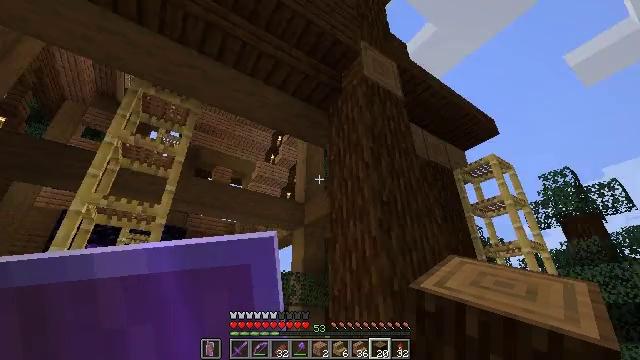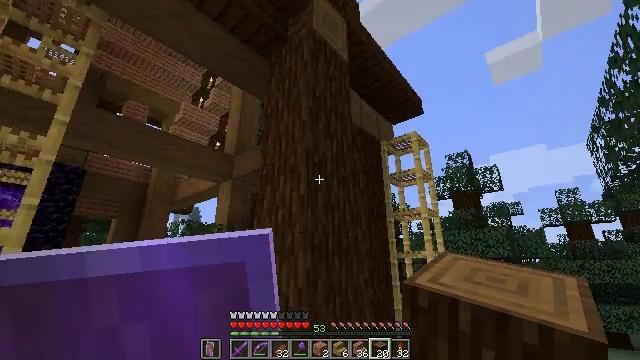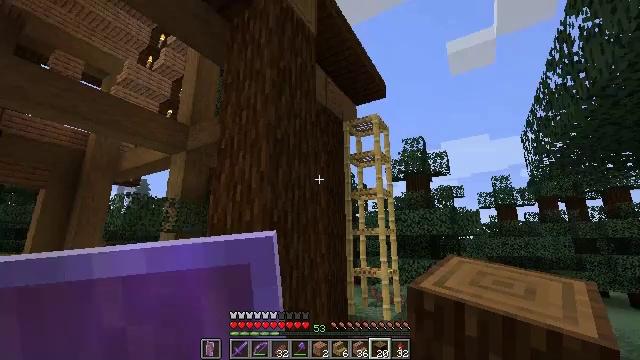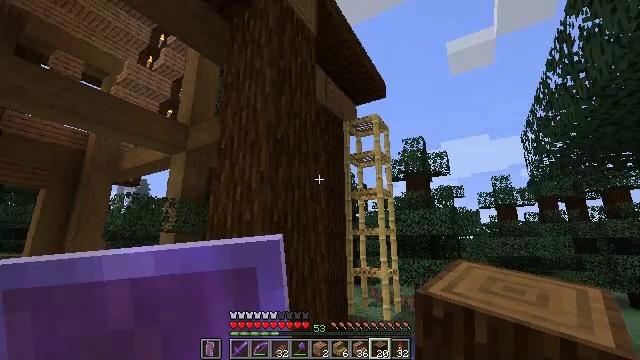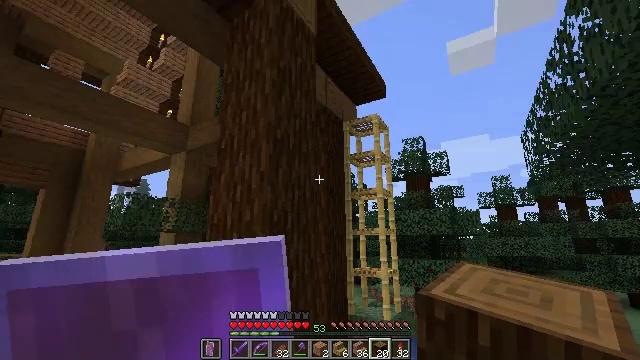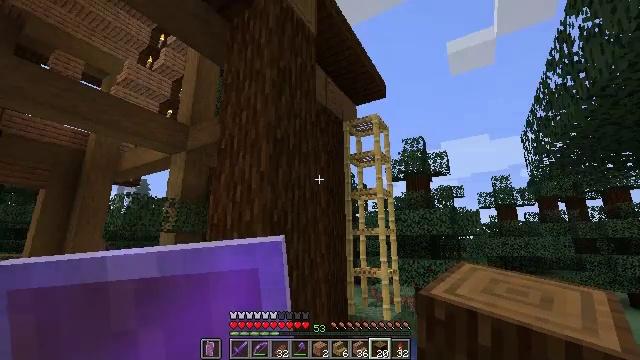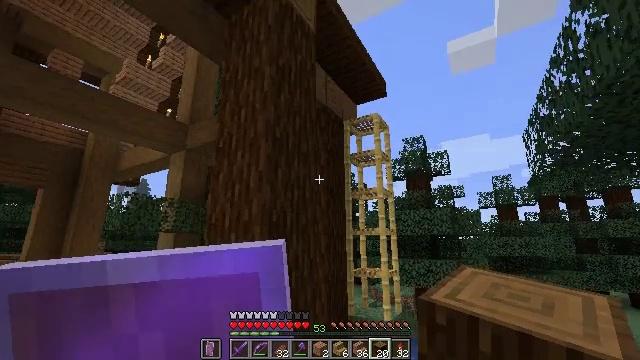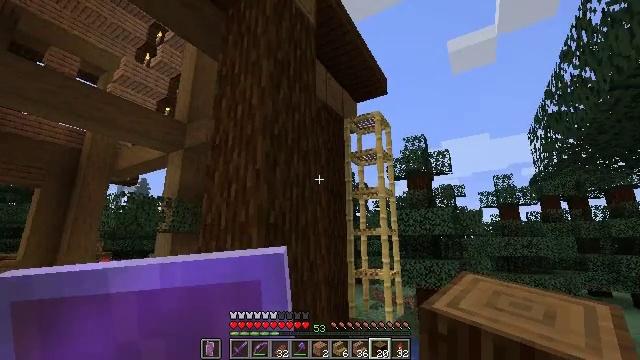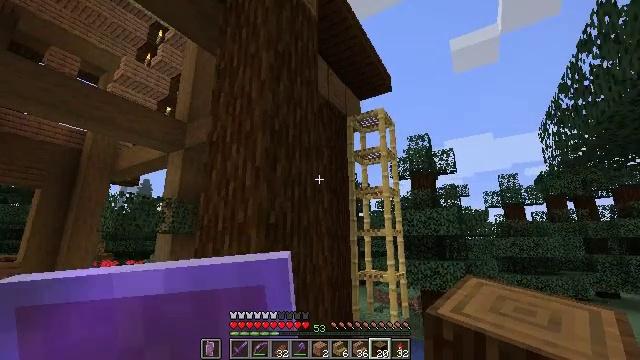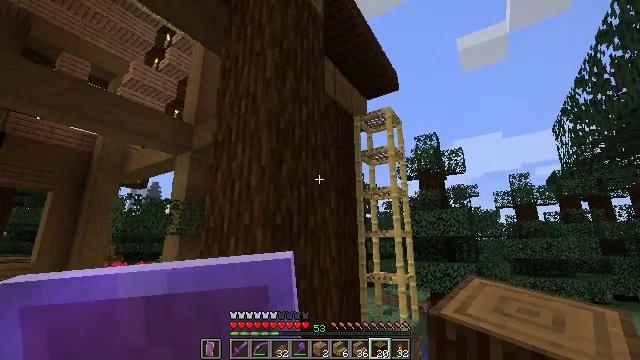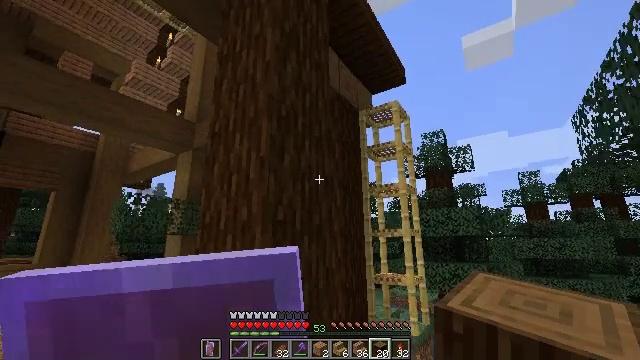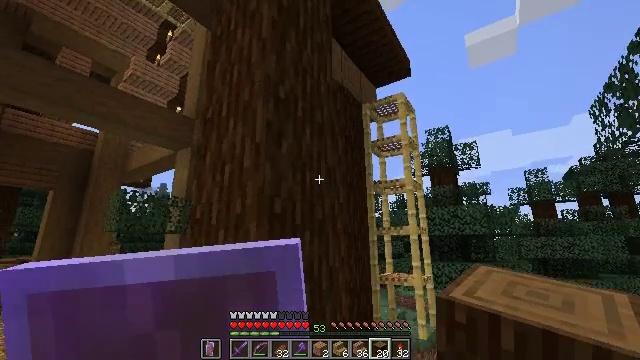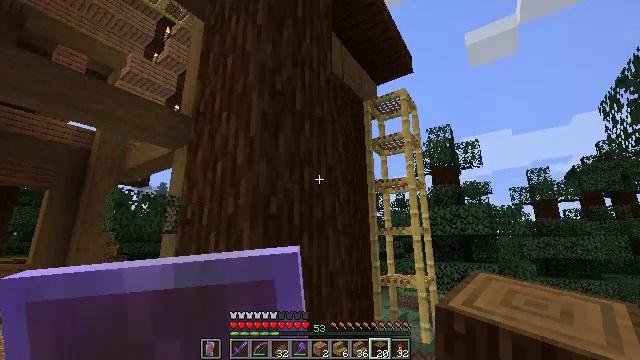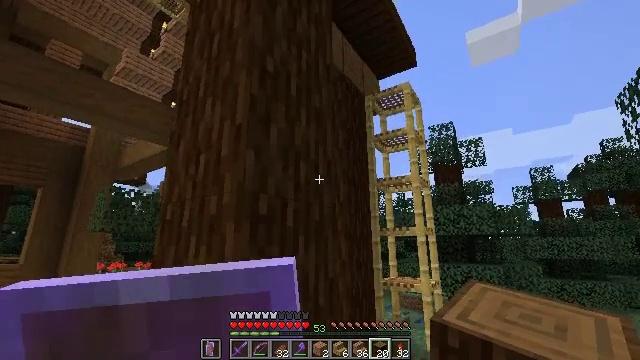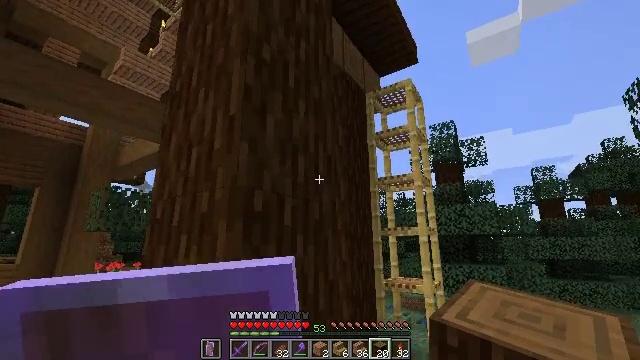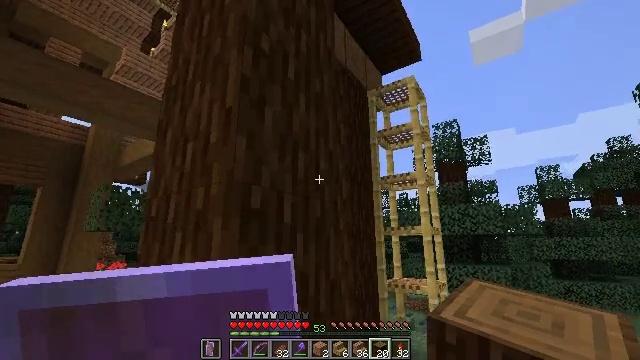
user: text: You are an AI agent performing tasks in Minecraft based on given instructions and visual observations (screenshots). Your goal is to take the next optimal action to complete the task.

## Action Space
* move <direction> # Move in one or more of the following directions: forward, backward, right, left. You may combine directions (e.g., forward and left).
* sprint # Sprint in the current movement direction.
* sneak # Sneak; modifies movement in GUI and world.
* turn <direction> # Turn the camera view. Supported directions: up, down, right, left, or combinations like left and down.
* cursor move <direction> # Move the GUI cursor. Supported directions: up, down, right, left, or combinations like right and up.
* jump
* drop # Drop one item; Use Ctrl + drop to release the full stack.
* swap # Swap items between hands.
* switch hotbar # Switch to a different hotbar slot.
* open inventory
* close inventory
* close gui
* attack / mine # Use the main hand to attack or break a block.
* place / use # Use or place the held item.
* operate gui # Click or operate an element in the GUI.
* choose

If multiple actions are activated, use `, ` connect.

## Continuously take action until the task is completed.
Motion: motion action
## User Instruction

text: Collect spruce log for building materials.
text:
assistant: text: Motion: turn right and down
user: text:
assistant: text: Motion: turn right and down
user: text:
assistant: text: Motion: no_op
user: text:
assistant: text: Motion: no_op
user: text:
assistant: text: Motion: no_op
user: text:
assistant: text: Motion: move forward
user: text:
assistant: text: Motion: move forward
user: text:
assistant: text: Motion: move forward
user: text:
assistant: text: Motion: move forward, turn left
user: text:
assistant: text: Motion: move forward
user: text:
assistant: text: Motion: move forward
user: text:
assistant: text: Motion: move forward
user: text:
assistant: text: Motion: move forward
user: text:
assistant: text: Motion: no_op
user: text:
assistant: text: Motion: no_op
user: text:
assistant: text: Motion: turn left
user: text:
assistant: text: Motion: sneak, turn left and up
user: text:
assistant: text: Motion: sneak, turn left and up
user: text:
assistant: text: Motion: sneak, turn left
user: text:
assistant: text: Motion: sneak
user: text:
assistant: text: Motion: sneak
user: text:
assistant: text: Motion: move forward, sneak
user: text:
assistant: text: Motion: move forward, sneak
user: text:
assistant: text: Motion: move forward, sneak
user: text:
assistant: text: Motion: move forward, sneak
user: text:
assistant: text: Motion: move forward, sneak
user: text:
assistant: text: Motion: move forward, sneak
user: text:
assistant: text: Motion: move forward, sneak
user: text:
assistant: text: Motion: move forward, sneak
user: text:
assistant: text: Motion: move forward, sneak